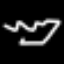
Label: squiggle